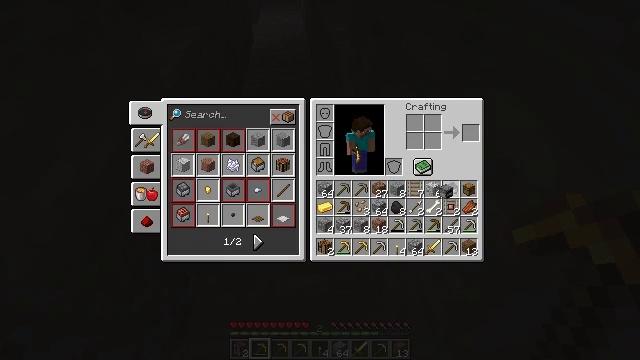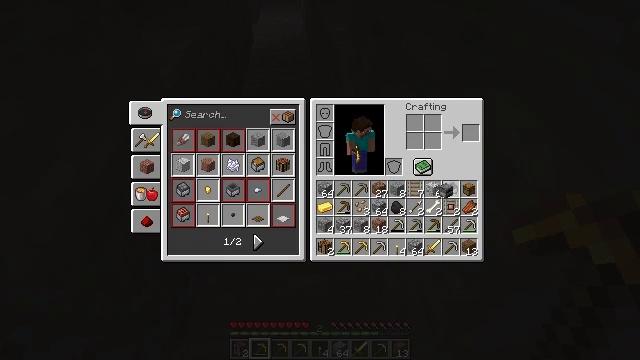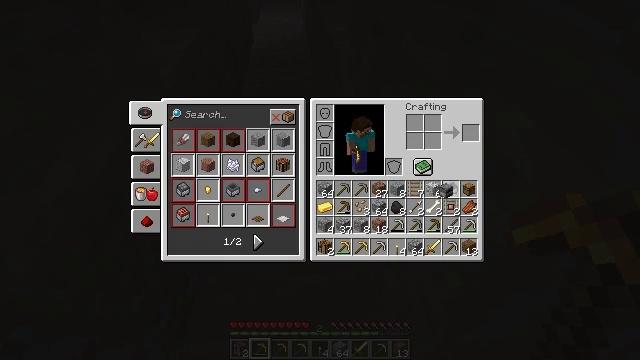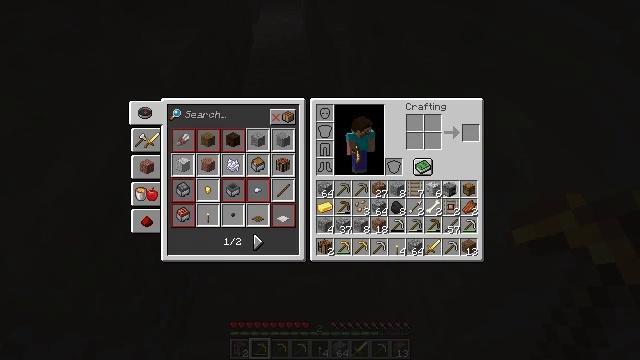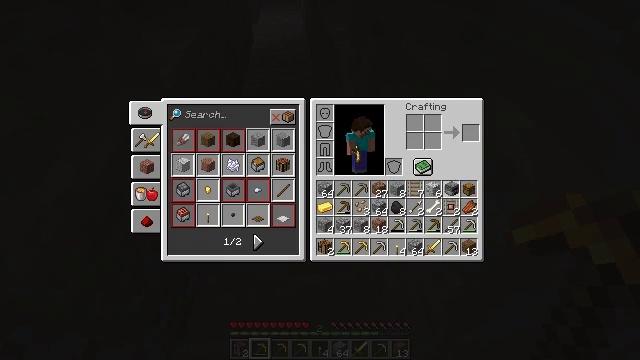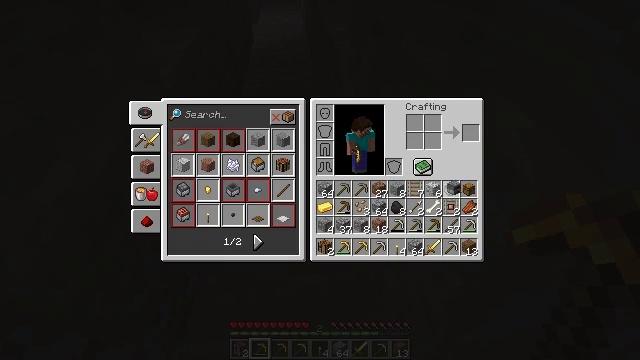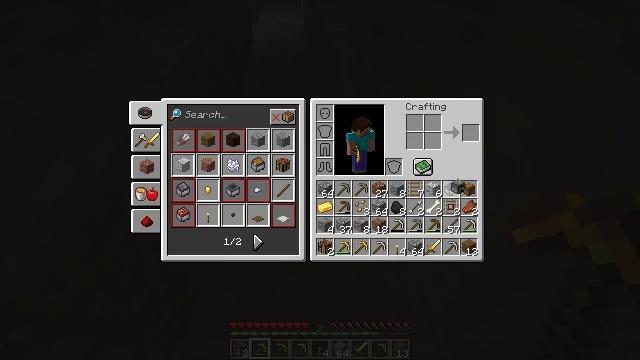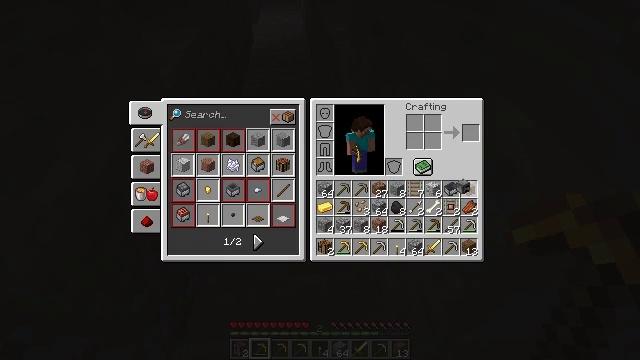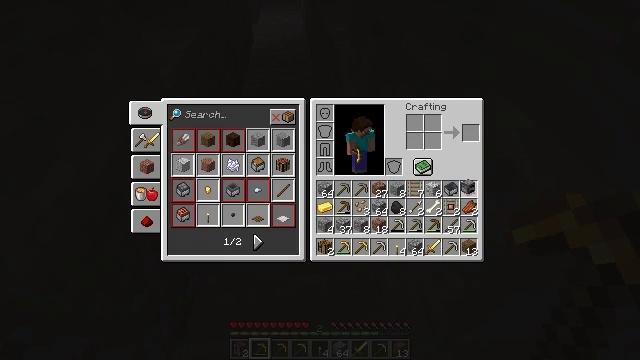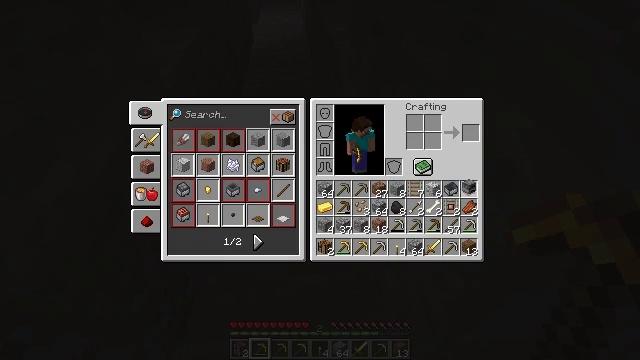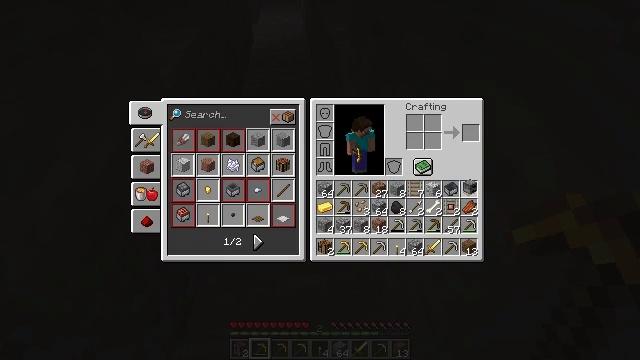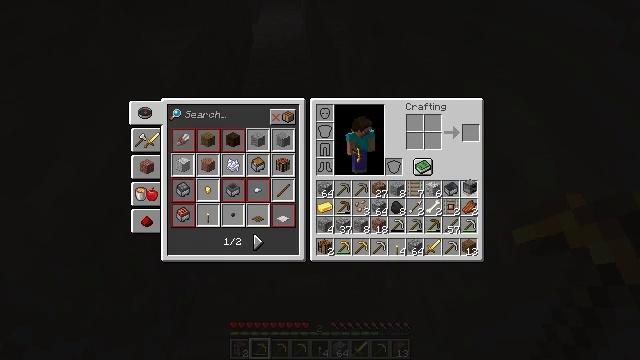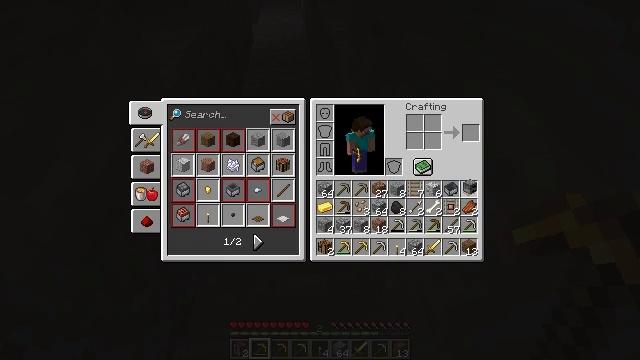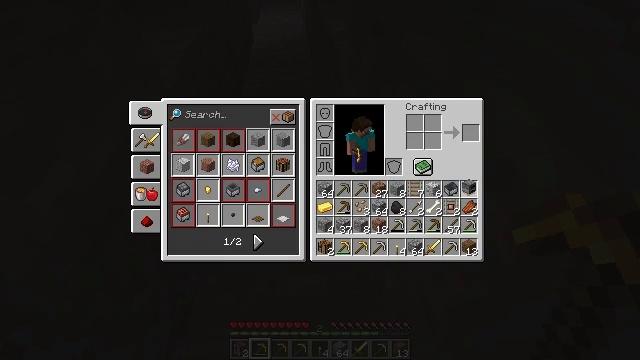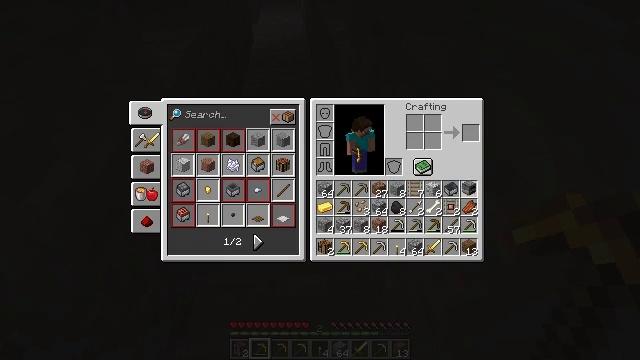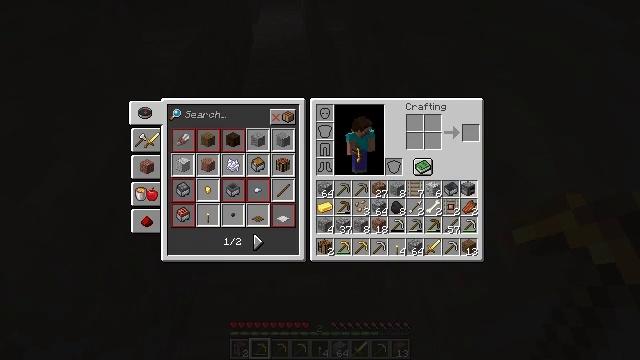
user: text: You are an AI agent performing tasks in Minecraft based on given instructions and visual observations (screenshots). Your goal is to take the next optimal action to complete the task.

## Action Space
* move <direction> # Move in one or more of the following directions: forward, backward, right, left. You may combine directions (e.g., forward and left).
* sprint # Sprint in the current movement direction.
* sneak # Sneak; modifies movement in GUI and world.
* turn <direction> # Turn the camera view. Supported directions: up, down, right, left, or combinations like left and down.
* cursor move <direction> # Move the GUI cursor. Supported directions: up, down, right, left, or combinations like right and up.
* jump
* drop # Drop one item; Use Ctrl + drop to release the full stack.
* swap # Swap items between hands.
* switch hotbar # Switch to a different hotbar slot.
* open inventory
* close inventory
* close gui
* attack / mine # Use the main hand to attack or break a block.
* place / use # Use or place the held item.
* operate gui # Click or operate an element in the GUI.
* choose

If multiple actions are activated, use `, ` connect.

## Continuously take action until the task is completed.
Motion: motion action
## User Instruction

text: Remove rotten flesh from the inventory.
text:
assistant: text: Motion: no_op
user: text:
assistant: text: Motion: no_op
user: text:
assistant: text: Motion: no_op
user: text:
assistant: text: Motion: no_op
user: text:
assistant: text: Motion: no_op
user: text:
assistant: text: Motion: no_op
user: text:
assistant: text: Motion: no_op
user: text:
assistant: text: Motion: no_op
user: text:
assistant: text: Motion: no_op
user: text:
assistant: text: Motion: no_op
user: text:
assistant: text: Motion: no_op
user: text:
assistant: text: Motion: no_op
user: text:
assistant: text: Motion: no_op
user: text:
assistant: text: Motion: no_op
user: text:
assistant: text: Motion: no_op
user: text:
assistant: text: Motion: no_op
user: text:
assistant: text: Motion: no_op
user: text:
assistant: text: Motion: no_op
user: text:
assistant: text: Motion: no_op
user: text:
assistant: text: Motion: no_op
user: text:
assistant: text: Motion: no_op
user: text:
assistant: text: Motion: no_op
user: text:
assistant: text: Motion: no_op
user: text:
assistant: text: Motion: no_op
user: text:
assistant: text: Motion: no_op
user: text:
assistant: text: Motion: no_op
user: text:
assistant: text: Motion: no_op
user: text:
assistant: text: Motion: no_op
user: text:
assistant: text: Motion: no_op
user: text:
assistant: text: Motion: no_op